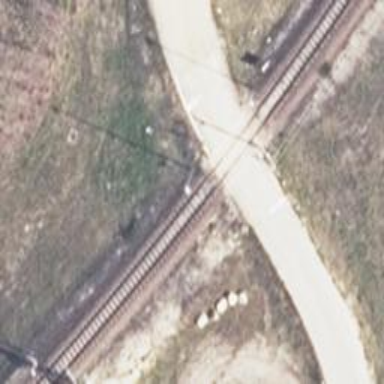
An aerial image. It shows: Railway level crossing.